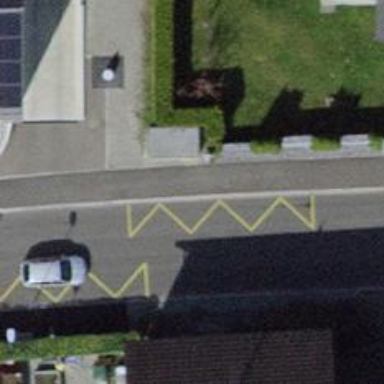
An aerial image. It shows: Bus stop with sheltered platform for public transport.